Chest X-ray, PA view. Patient: 25 years old, sex F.
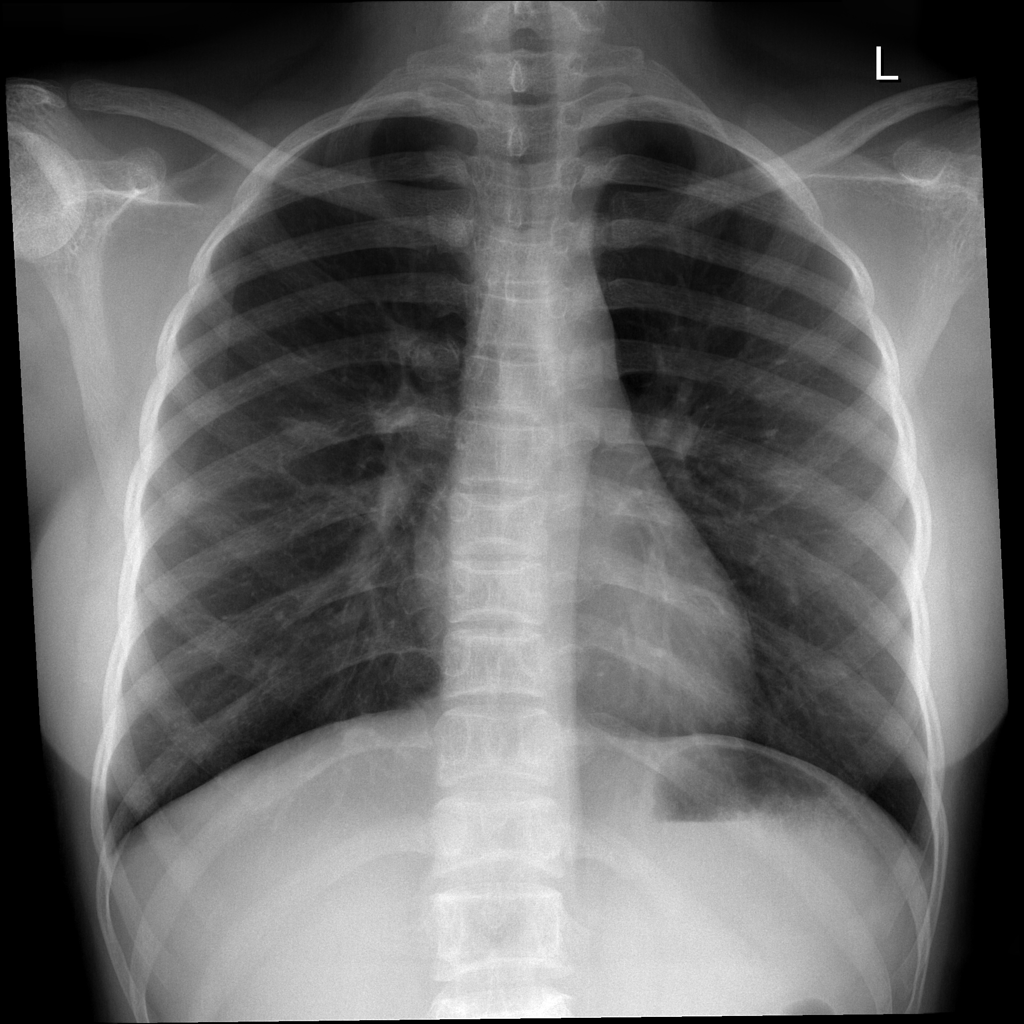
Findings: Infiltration